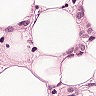
Metastatic tissue present: yes